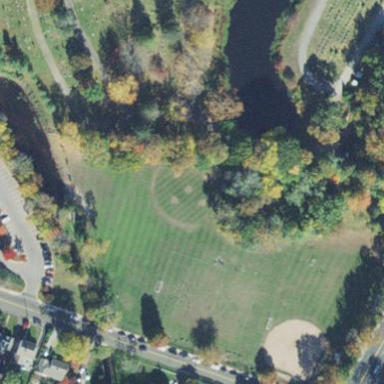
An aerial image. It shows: Baseball pitch for leisure and sports activities.